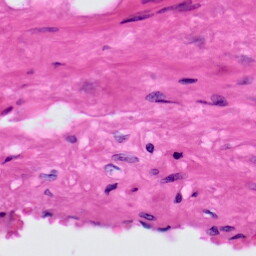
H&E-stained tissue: Prostate